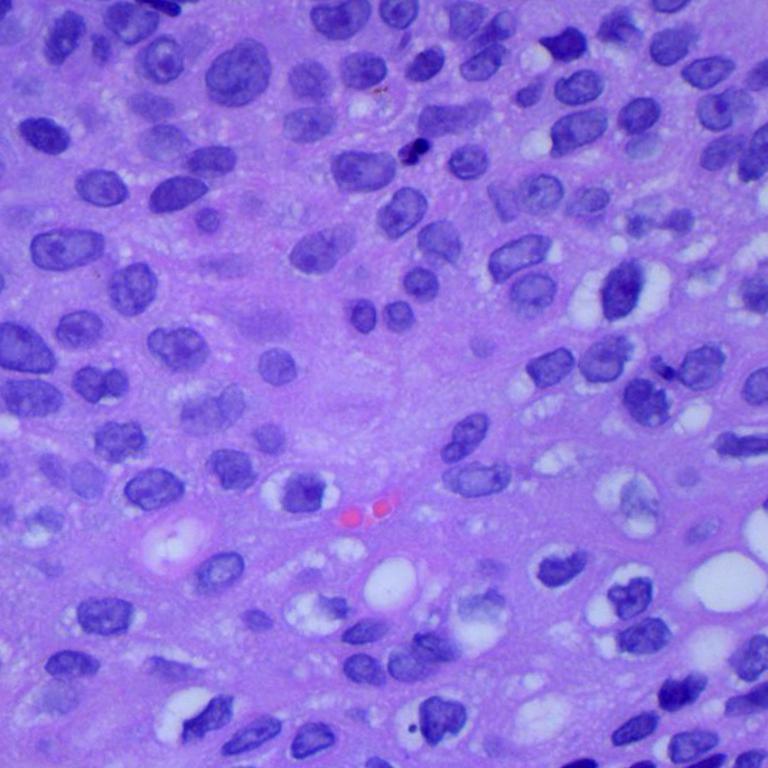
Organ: lung
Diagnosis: squamous carcinomas